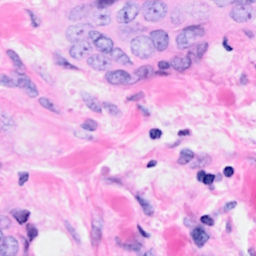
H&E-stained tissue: Breast